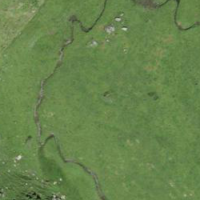
EUNIS habitat code: 23
Species observed at this site:
Viola calcarata